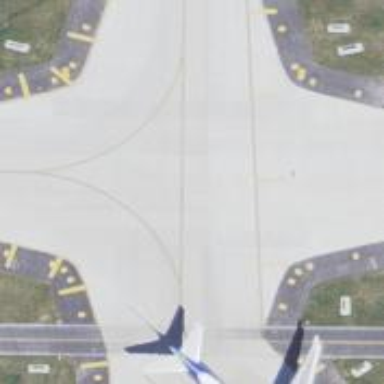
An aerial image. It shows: Image of taxiway at airport.